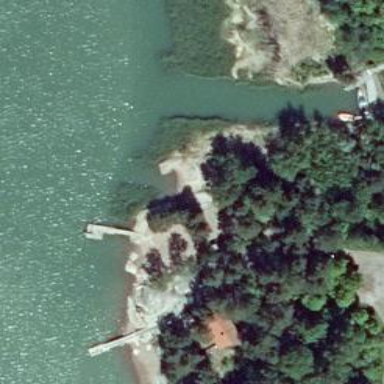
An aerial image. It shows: Man-made pier.